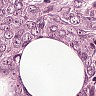
Metastatic tissue present: yes